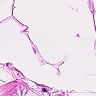
Metastatic tissue present: no